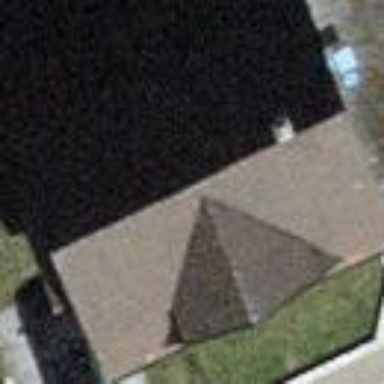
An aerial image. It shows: Building with tiled roof.